Brain MRI, t2w sequence, axial 2D slice.
Patient: age 25, sex F, weight 78 kg, height 1.78 m
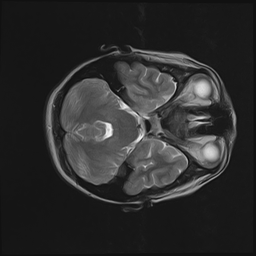